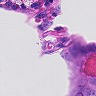
Metastatic tissue present: yes